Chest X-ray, PA view. Patient: 54 years old, sex M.
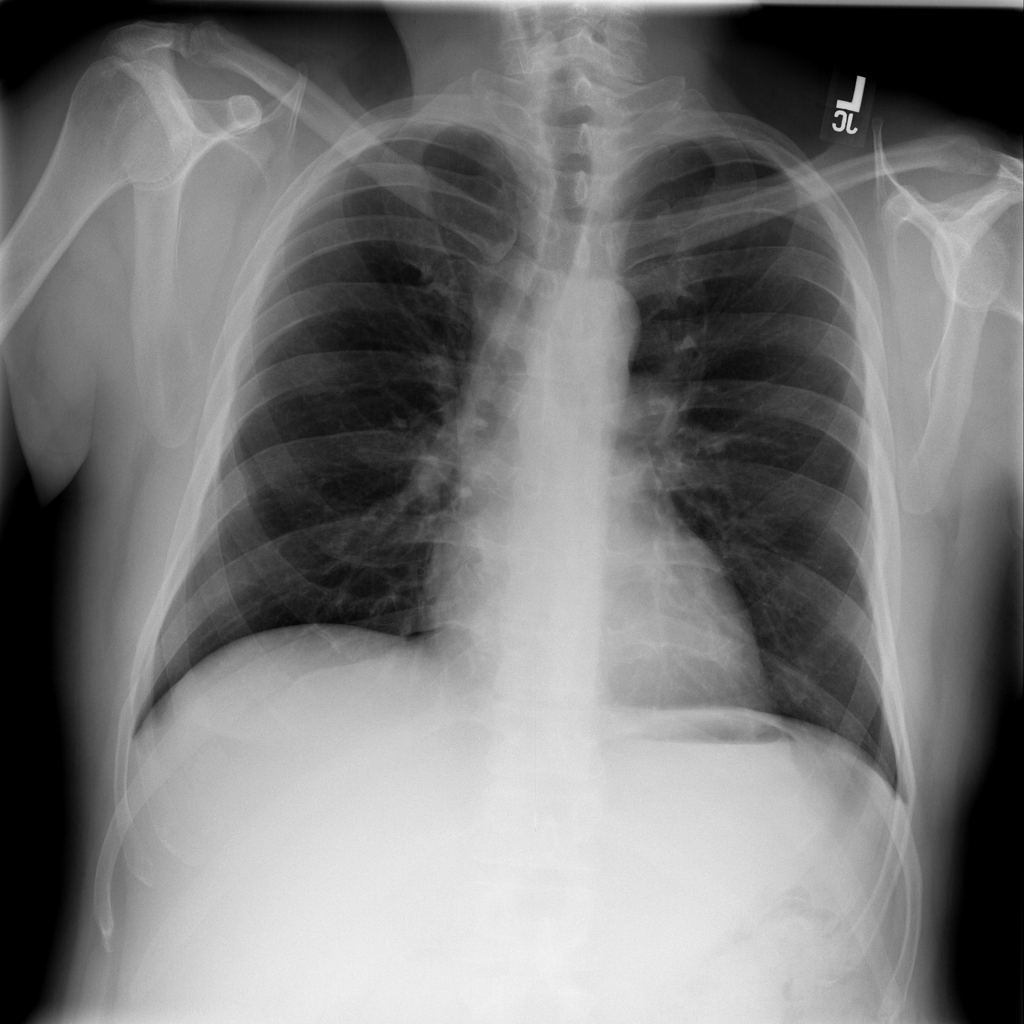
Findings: No Finding